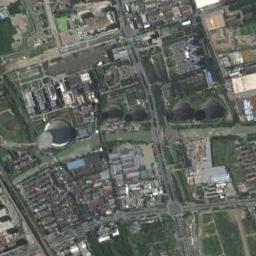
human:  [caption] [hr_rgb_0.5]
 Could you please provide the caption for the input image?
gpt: There are four thermal power stations in the picture, divided into two groups .

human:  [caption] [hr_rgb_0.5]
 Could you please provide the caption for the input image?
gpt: The thermal power station is on the grass next to some buildings with white mist above .

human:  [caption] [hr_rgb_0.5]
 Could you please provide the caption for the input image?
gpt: In the thermal power station, there are neatly planned plants, Equipment and good greening  There are five cooling towers each steaming .

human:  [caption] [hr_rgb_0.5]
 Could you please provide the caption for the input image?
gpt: There are many buildings of different shapes next to the thermal power station .

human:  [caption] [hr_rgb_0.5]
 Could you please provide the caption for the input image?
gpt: There are many buildings and some green lawns on the thermal power station .